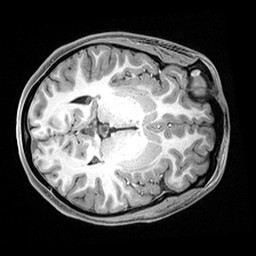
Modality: T1w
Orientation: axial
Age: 22
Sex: female
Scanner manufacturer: siemens
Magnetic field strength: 3 T
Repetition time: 2.4 s
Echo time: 0.00217 s